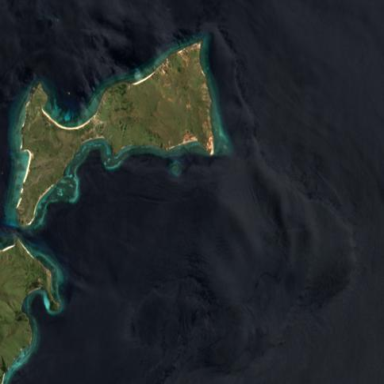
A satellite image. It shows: Island with natural coastline.